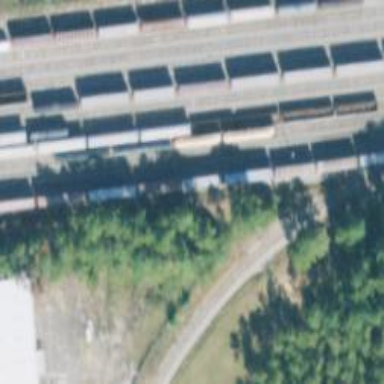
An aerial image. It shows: Railway yard used for servicing trains.